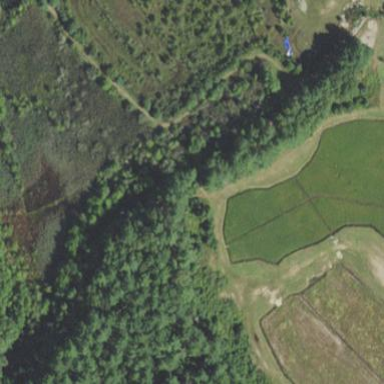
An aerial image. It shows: Marshy wetland area.